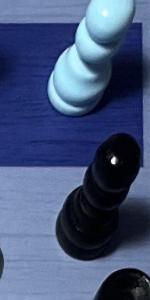
Label: Pawn_Black